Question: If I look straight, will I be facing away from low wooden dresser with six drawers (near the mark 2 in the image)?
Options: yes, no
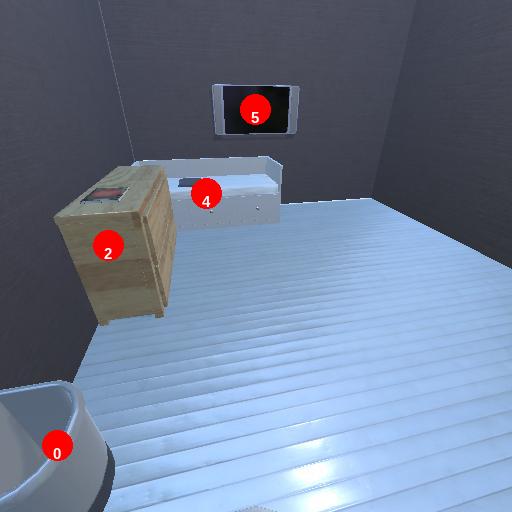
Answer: yes